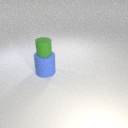
large blue rubber cylinder below small green rubber cylinder